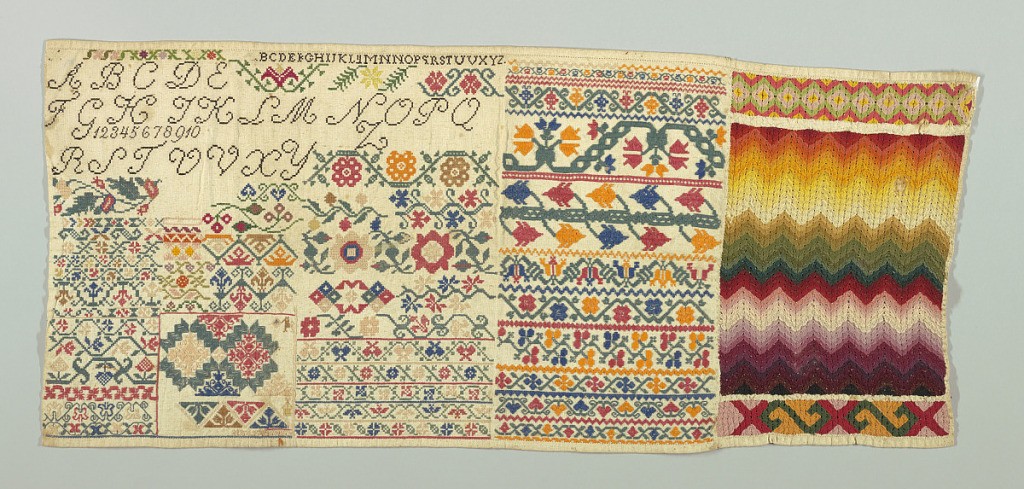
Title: Sampler
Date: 19th century
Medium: wool embroidery on cotton foundation Technique: embroidered in satin, cross, long-armed cross, running, double running, and aztec stitch (withdrawn element work with needle-made fillings) on plain weave foundation
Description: Divided into columns of bands, withdrawn element work in flame pattern at right.